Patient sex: M
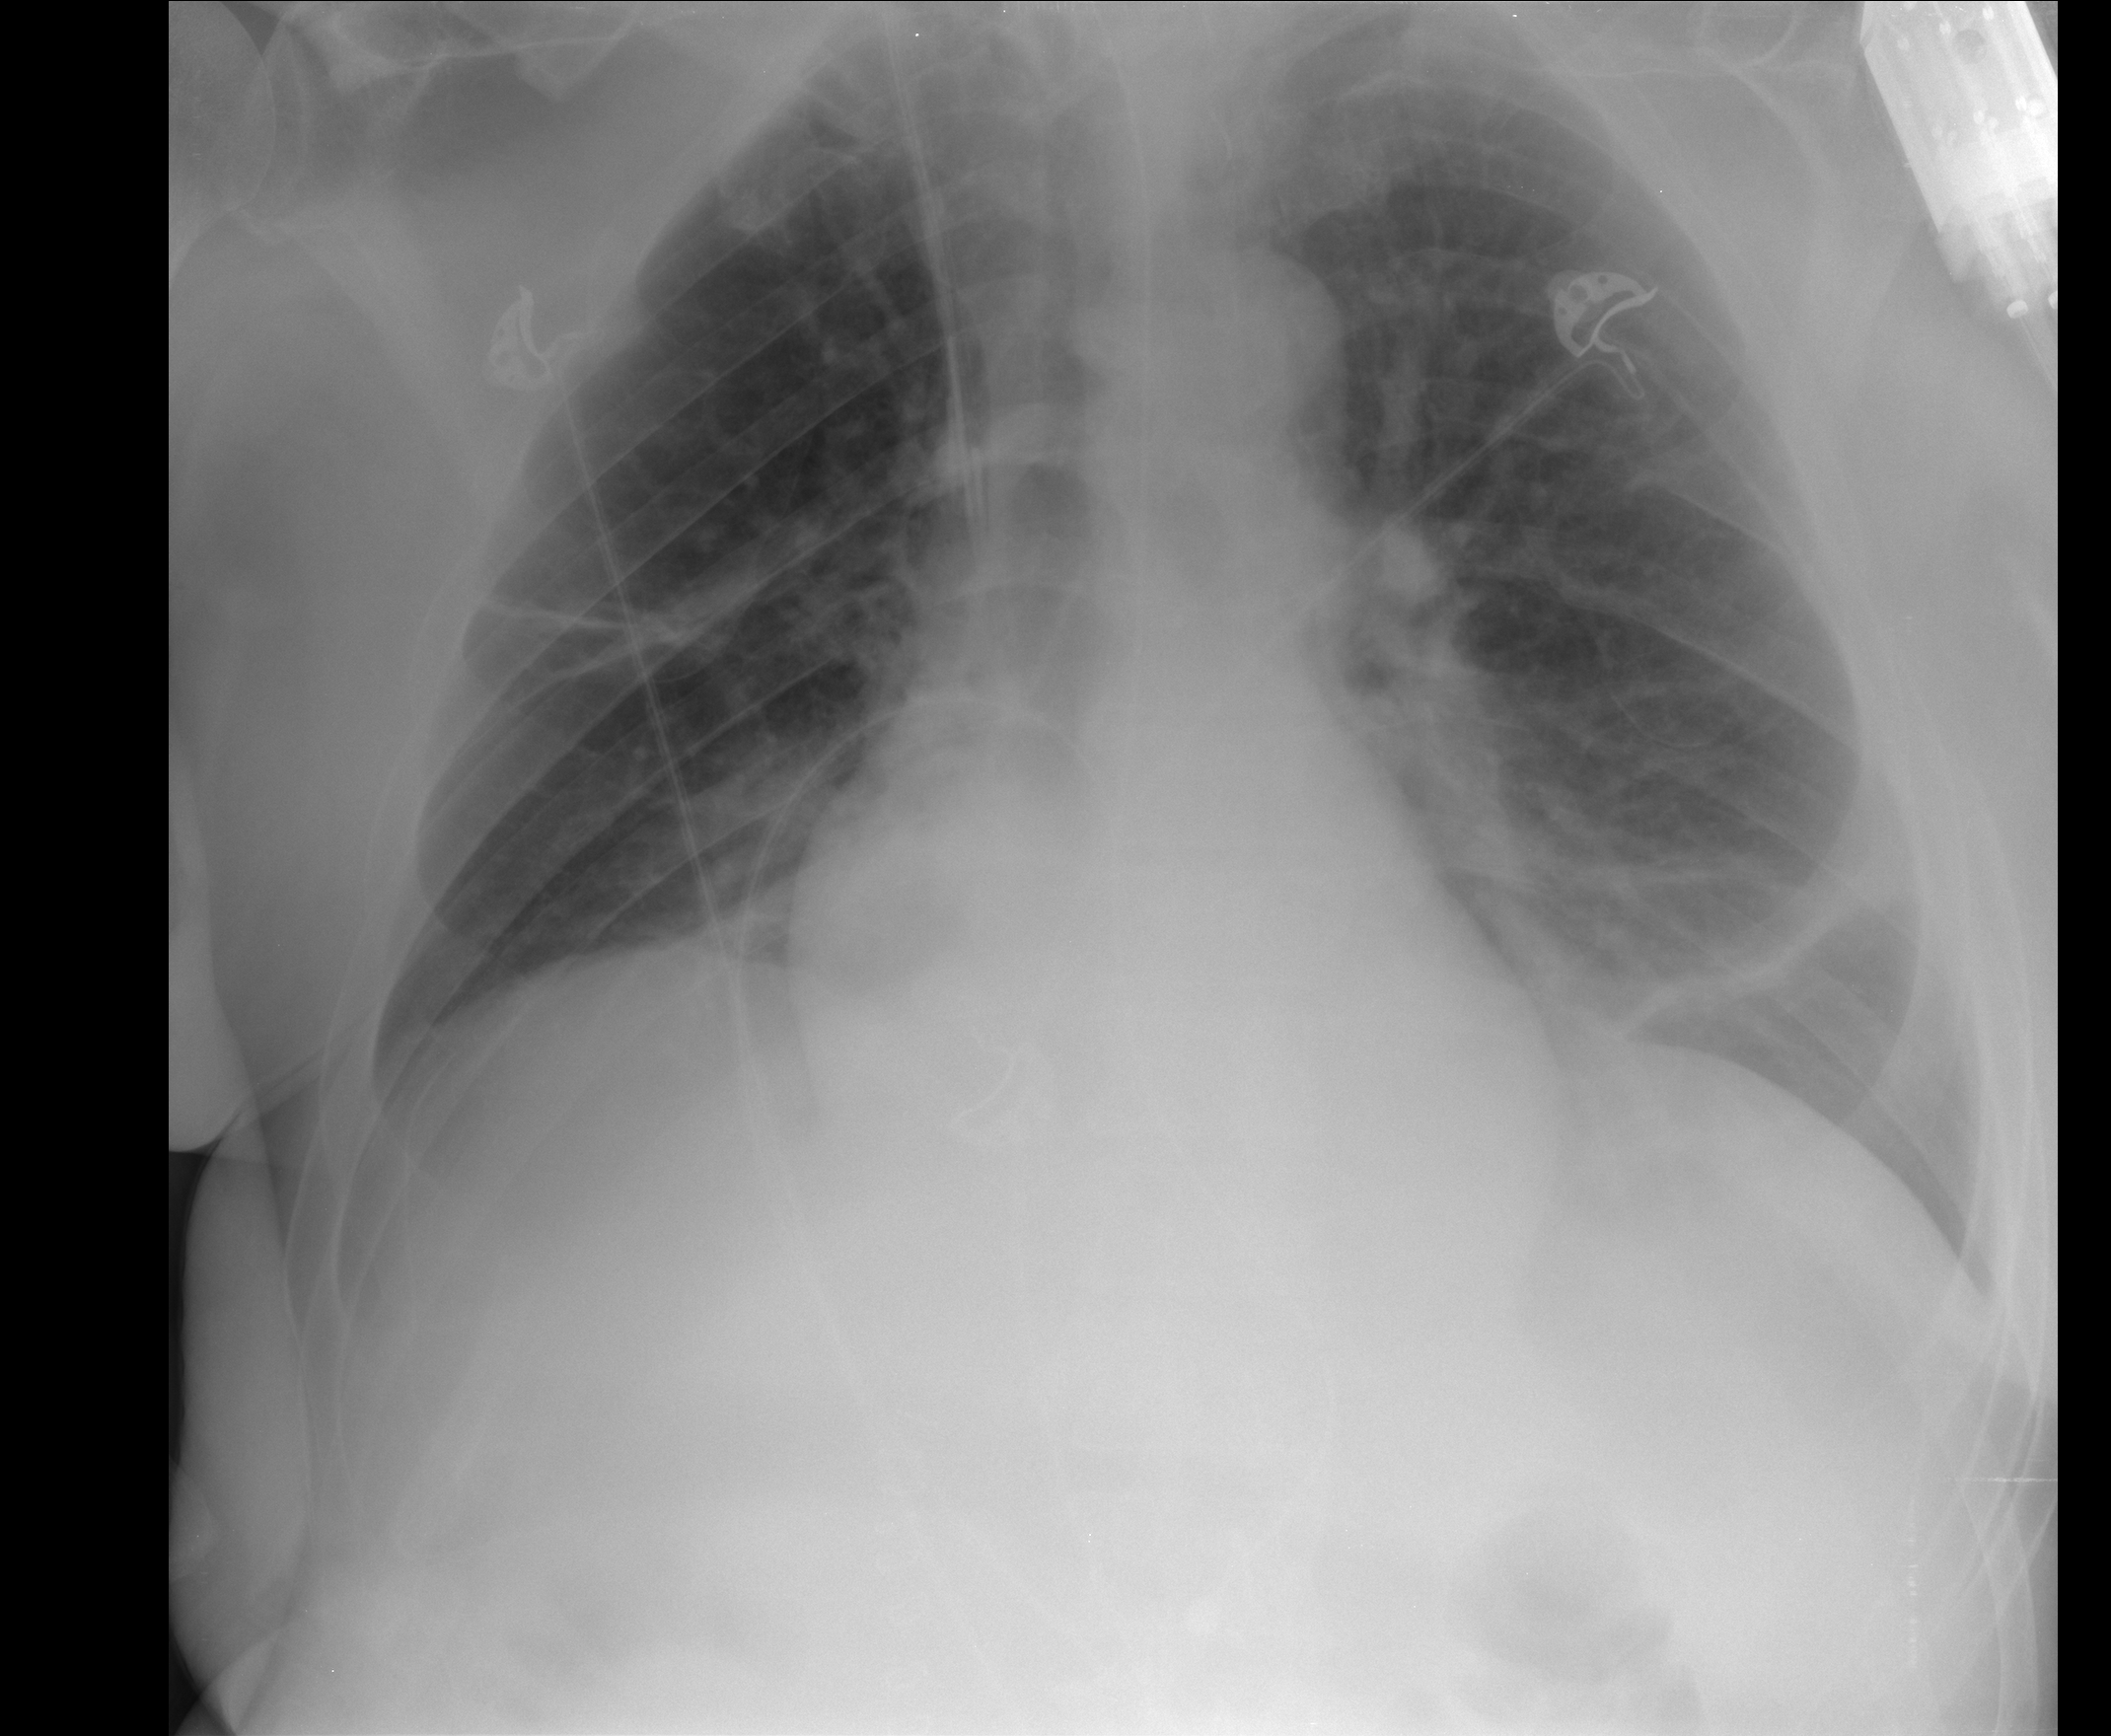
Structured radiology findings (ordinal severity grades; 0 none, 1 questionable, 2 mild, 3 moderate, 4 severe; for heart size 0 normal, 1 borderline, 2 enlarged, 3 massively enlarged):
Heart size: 0
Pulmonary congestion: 2
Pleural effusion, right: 1
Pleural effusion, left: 1
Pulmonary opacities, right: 0
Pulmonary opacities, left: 0
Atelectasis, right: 2
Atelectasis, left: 2